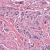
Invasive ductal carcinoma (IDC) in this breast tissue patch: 1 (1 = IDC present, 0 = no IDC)